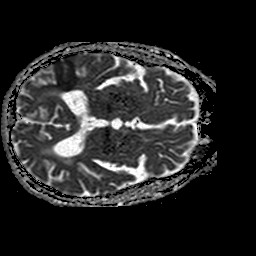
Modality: ADC
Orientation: axial
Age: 61
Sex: male
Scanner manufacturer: philips
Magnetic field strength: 1.5 T
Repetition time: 3.643 s
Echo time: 0.09255 s